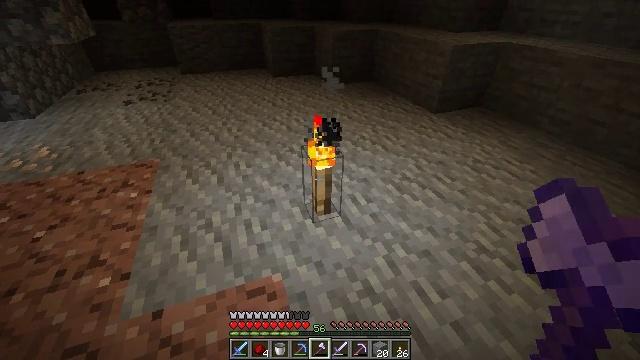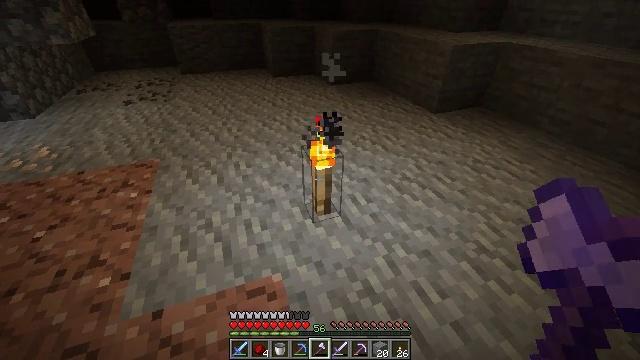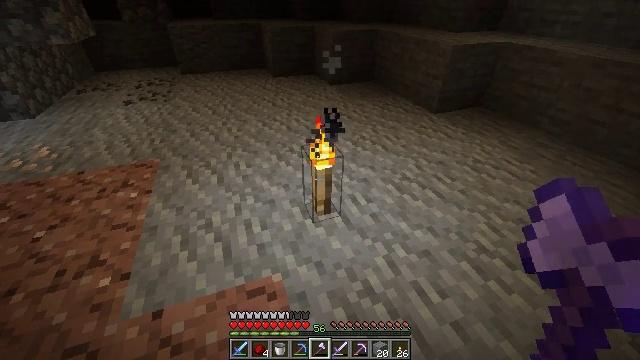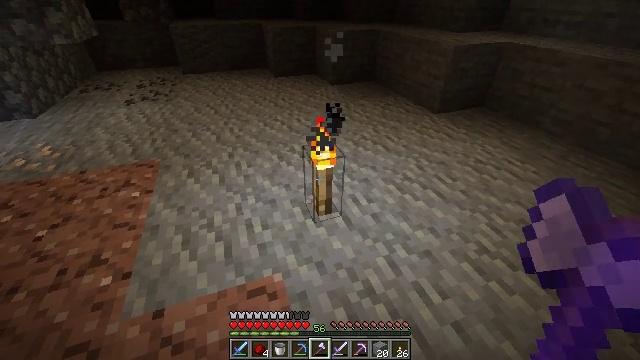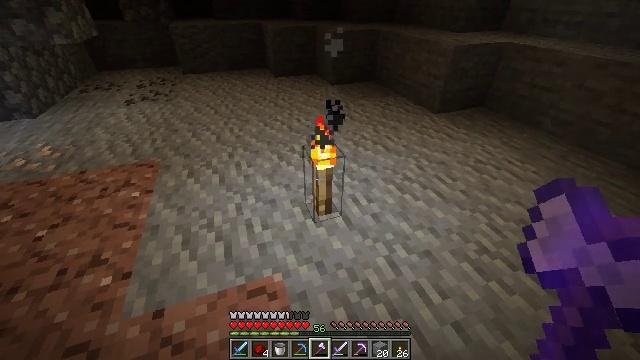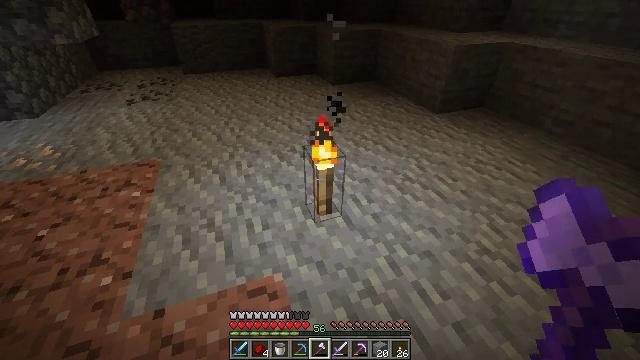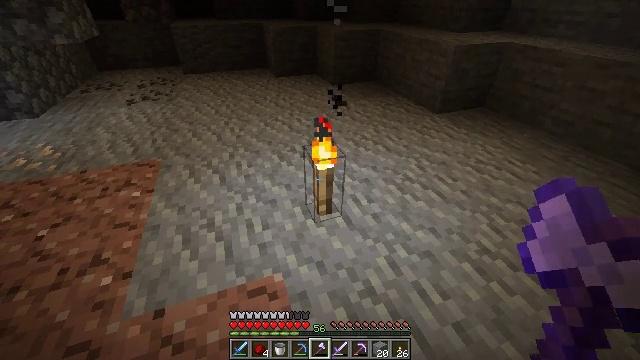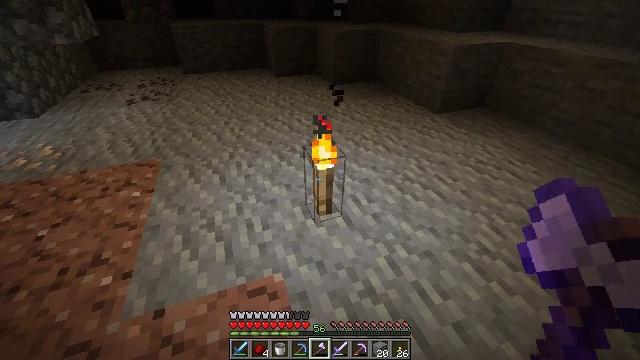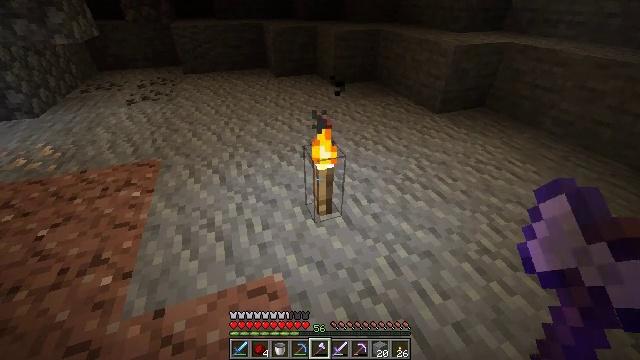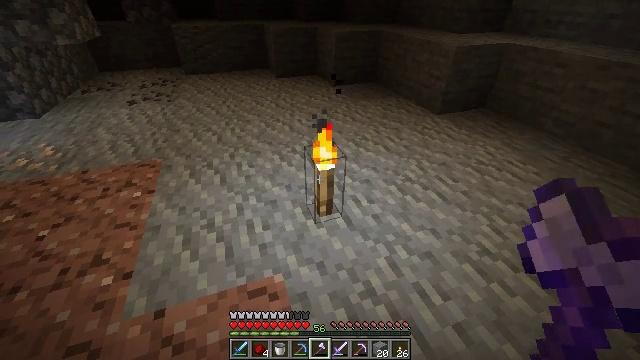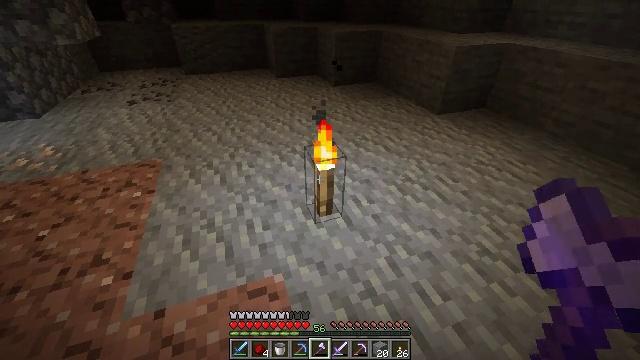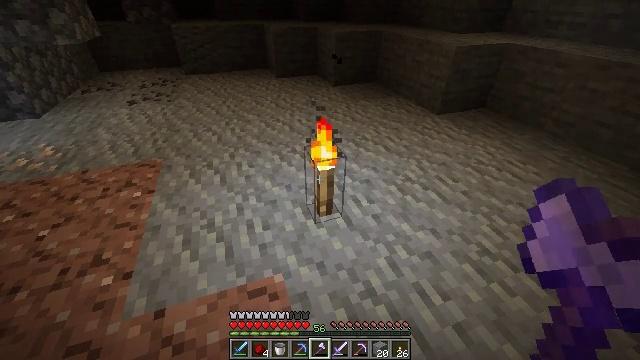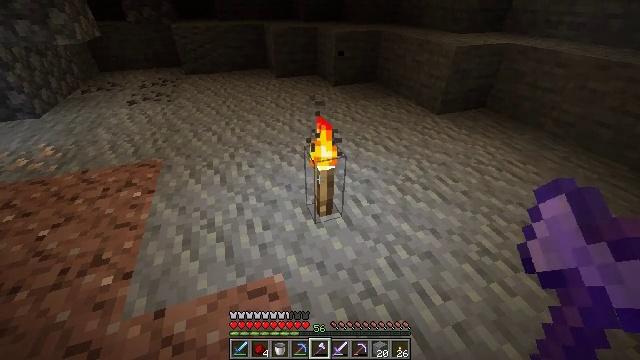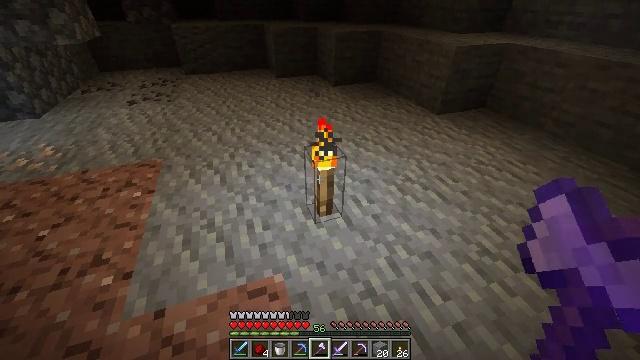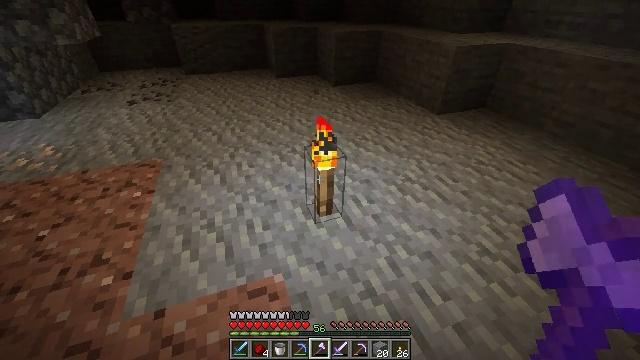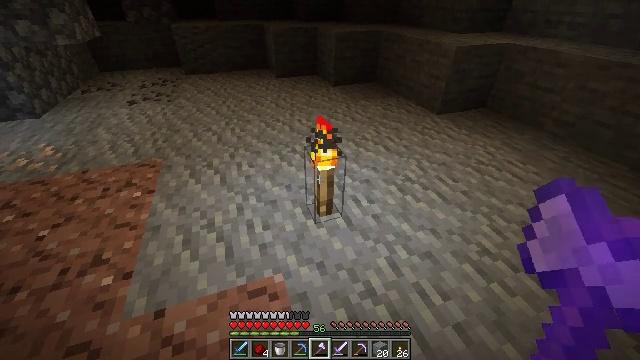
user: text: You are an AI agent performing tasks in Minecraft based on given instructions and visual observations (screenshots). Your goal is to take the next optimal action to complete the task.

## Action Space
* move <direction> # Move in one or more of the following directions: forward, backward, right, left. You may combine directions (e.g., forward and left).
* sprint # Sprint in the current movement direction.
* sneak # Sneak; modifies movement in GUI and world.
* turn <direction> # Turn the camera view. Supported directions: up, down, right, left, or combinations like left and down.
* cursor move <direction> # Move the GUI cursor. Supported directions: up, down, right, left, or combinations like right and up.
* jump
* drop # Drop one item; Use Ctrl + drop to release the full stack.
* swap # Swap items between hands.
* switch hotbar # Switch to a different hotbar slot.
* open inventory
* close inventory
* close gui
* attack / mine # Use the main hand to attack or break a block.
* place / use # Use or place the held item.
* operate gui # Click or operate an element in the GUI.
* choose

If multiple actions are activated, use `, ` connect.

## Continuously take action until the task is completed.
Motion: motion action
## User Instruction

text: Reclaim the chest into your inventory.
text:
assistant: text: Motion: no_op
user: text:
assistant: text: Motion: no_op
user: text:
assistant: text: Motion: no_op
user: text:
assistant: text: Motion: no_op
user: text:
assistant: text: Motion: no_op
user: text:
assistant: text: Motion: no_op
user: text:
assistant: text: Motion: no_op
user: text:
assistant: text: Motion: no_op
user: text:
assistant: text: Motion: no_op
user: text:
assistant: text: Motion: no_op
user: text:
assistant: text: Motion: no_op
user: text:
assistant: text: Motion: no_op
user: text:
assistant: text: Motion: no_op
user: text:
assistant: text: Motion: no_op
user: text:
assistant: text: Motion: no_op
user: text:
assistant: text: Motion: no_op
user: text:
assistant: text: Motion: no_op
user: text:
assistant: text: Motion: no_op
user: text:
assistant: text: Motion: no_op
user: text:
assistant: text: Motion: no_op
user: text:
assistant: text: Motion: no_op
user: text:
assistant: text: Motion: no_op
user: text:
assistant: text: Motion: no_op
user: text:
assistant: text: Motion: no_op
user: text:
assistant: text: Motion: no_op
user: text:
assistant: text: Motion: no_op
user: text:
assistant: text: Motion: no_op
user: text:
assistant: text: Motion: no_op
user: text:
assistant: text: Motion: no_op
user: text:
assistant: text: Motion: no_op